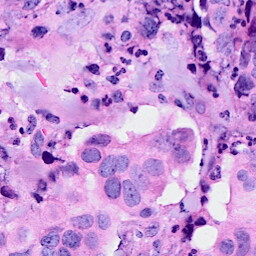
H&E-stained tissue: Breast